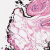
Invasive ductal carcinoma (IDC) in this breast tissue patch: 0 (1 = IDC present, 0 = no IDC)